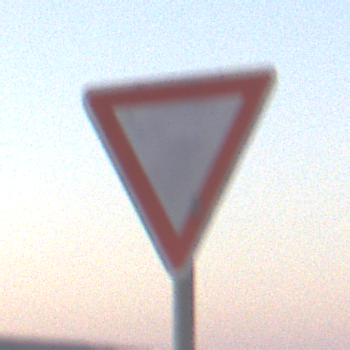
Verkehrszeichen: VorfahrtGewaehren
Umgebung: Outdoor, RoadRail
Tageszeit: SunriseSunset
Wetter: PartlyCloudy
Licht: Natural
Jahreszeit: NotSpecified
Kontrast: LowContrast